Aerial crown-view tile of a tropical tree (Barro Colorado Island, Panama), acquired 20250616:
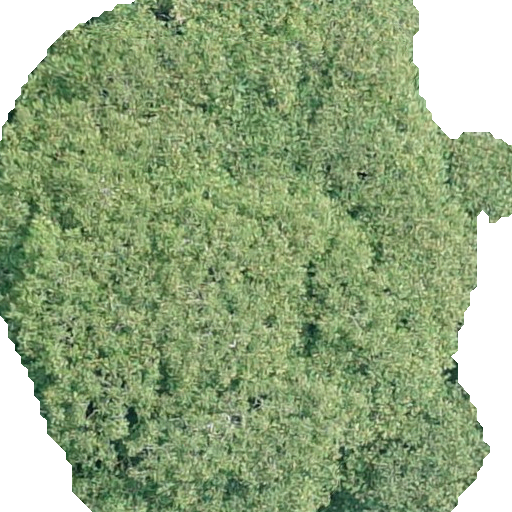
Species: Dipteryx oleifera
GBIF accepted scientific name: Dipteryx oleifera
Crown area: 389.118 m²